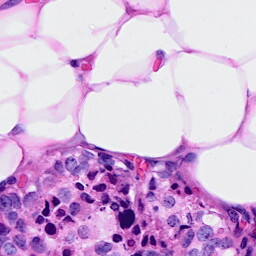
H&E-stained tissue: Breast